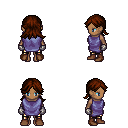
a pixel art fantasy rpg character, female body template, human, dark skin, chain tabard jacket, gold greaves, brown loose hair, metal gloves, brown shoes, four views (front, back, left, right), 2x2 character sprite sheet, small pixel art, hard edges, no anti-aliasing